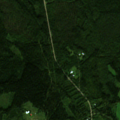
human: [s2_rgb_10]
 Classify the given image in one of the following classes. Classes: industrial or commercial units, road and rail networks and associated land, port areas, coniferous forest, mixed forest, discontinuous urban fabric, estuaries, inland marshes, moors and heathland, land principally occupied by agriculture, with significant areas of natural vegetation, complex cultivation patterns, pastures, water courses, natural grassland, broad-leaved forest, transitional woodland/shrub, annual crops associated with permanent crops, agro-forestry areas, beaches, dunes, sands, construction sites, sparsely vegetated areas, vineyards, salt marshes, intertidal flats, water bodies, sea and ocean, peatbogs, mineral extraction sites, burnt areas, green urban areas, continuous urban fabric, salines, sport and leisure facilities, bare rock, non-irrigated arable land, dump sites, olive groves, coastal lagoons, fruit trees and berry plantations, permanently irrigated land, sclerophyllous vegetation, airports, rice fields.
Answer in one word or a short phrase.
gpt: broad-leaved forest, coniferous forest, mixed forest